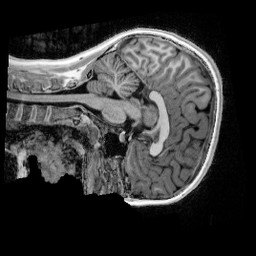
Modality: UNIT1_denoised
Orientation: sagittal
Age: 11
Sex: female
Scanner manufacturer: siemens
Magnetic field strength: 3 T
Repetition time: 4 s
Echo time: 0.00303 s